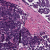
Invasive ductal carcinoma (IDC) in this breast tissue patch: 1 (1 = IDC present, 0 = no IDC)